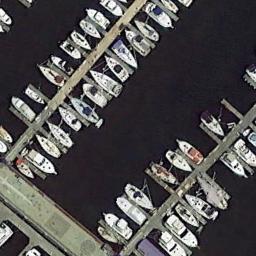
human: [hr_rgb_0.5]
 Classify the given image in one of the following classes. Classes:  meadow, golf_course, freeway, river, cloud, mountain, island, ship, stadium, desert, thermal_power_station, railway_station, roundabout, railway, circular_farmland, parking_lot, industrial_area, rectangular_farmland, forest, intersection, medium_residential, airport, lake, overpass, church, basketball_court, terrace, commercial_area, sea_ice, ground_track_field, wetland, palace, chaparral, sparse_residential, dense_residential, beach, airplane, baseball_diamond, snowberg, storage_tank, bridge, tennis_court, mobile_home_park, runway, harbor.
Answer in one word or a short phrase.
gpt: harbor